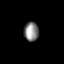
Tissue: lung
Cell type: Epithelial cells
Senescence score: 0.2121
Nuclear area (px): 285
Mean DAPI intensity: 129.235